Brain MRI, modality: ceT1
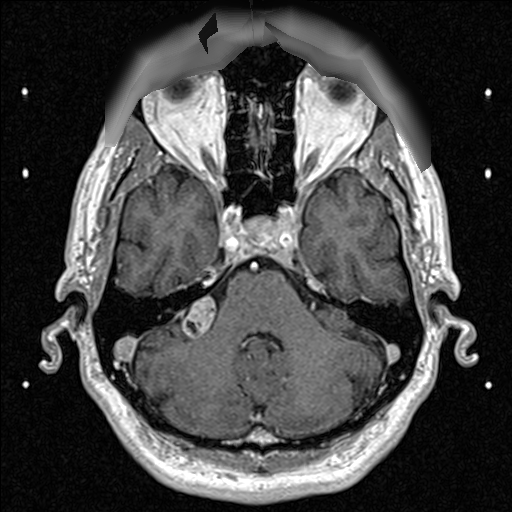